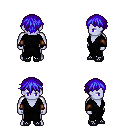
a pixel art fantasy rpg character, male body template, dark elf, purple skin, gray robe, teal pants, blue short bangs hairstyle, leather bracers, ghillies, four views (front, back, left, right), 2x2 character sprite sheet, small pixel art, hard edges, no anti-aliasing